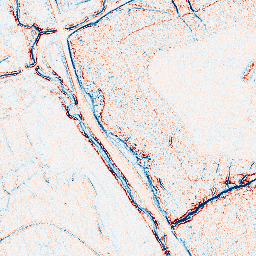
Category: edge_preserving
Decomposition family: anisotropic_diffusion
Decomposition parameters: iterations: 5
kappa: 30
gamma: 0.1
Upsampling method: bspline
Upsampling parameters: scale: 4
Upsampling scale: 4